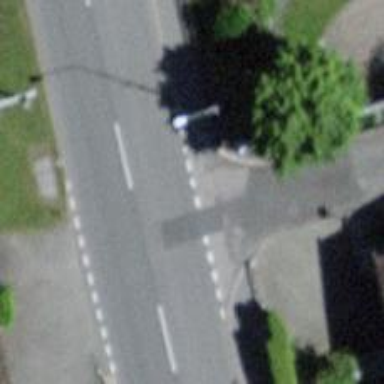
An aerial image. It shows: Road with "give way" sign.